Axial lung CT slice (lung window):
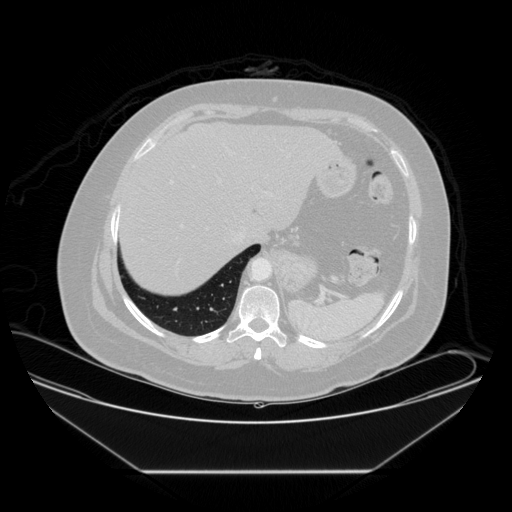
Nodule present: no